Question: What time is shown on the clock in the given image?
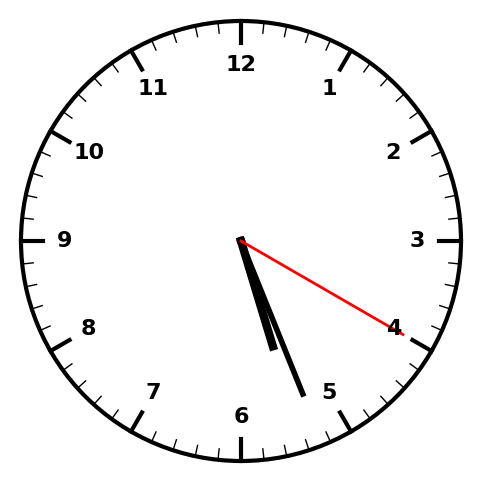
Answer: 05:26:20